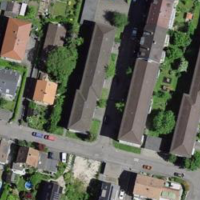
EUNIS habitat code: 54
Species observed at this site:
Rosa pendulina